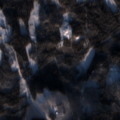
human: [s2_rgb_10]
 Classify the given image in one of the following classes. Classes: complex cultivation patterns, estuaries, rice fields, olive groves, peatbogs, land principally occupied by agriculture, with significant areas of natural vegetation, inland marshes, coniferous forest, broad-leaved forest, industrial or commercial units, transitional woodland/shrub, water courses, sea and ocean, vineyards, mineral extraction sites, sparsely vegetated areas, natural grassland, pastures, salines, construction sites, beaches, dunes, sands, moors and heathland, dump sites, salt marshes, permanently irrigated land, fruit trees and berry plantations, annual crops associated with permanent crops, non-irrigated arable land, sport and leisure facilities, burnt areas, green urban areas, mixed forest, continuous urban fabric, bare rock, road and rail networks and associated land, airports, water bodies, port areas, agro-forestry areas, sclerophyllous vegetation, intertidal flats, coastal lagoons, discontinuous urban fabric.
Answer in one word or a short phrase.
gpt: land principally occupied by agriculture, with significant areas of natural vegetation, broad-leaved forest, coniferous forest, mixed forest